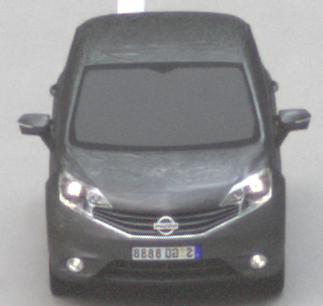
Make: Nissan
Model: Note 1.2
Detailed model: Note (E12) (10/13 - 12/16)
Model produced from: 2013/10
Model produced until: 2015/09
Doors: 5
Color: gray
Road condition: dry road
Daytime: sunrise or sunset
Contrast: medium contrast